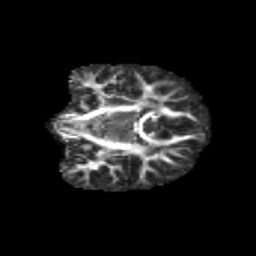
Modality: FA
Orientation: coronal
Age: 9
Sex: female
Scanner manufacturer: siemens
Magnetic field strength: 3 T
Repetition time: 3.8 s
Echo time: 0.07 s